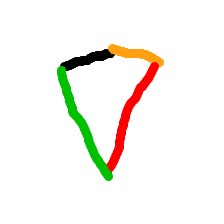
Shape: kite